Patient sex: M
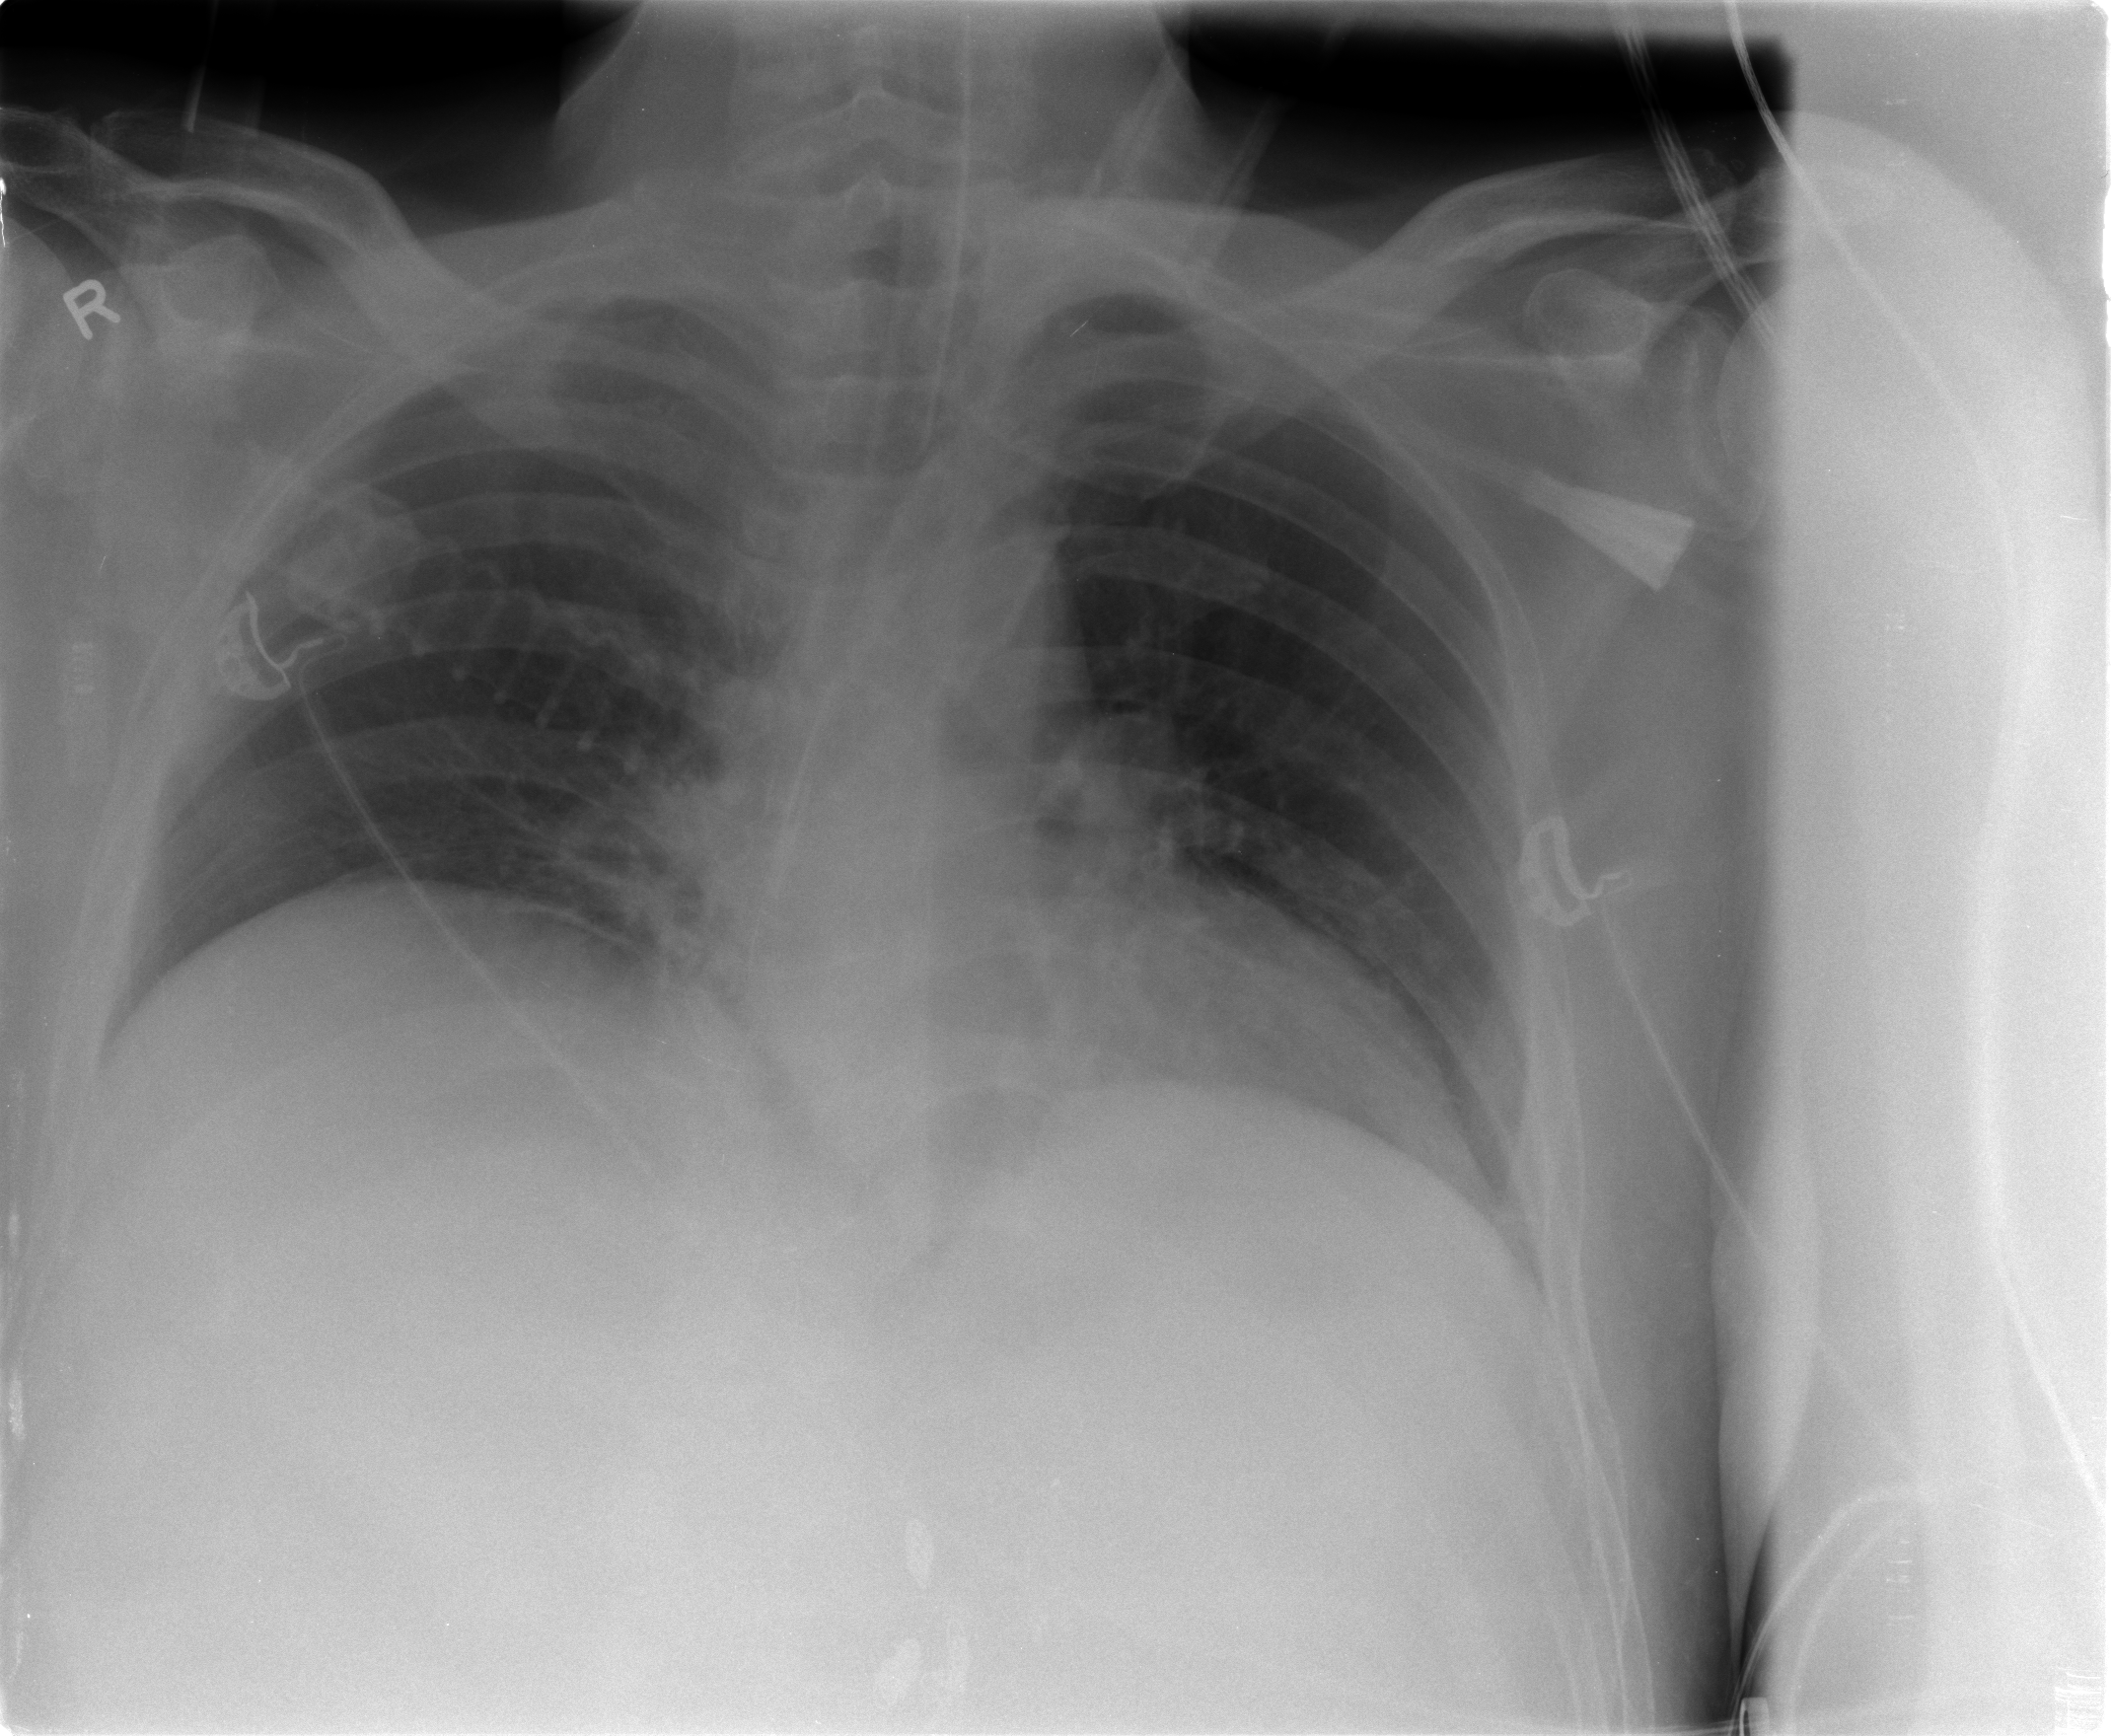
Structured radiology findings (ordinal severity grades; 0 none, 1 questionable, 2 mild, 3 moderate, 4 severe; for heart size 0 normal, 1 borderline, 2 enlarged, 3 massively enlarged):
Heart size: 0
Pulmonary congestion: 0
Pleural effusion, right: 0
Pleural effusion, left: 0
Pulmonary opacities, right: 0
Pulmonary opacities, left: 0
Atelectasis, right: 2
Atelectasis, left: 2